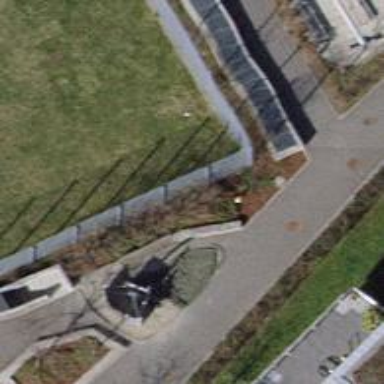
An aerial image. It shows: Brown bench.